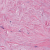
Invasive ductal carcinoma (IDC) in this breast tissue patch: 1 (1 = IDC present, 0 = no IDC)